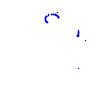
Particle: kaon